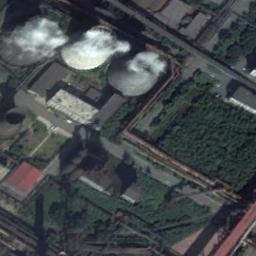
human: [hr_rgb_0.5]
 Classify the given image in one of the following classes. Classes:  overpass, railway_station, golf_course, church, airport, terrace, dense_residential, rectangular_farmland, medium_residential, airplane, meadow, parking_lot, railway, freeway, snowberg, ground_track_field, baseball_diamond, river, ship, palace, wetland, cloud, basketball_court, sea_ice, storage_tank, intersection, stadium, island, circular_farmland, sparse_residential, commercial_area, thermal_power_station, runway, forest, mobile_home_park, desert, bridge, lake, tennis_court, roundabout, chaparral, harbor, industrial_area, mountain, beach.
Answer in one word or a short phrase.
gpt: thermal_power_station